Field crop: maize
Growth stage: 2
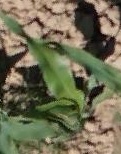
Species: maize